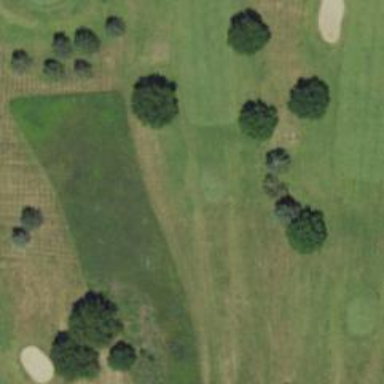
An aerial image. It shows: Rough area in golf course.